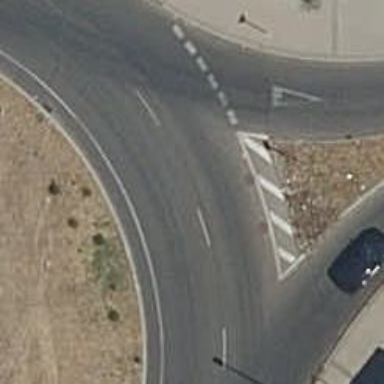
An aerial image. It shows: Residential road with roundabout.